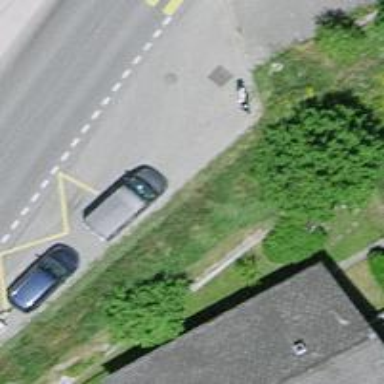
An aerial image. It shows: Bus stop with platform for public transport.